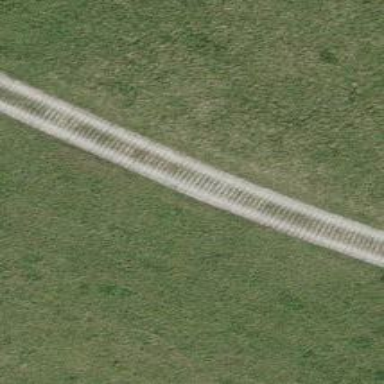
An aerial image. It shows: Track road with grass paver surface.